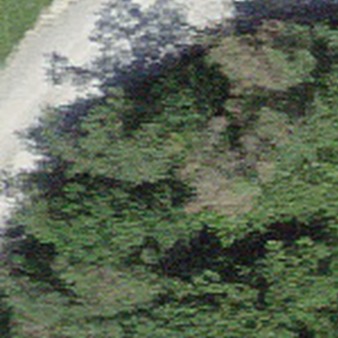
Label: other